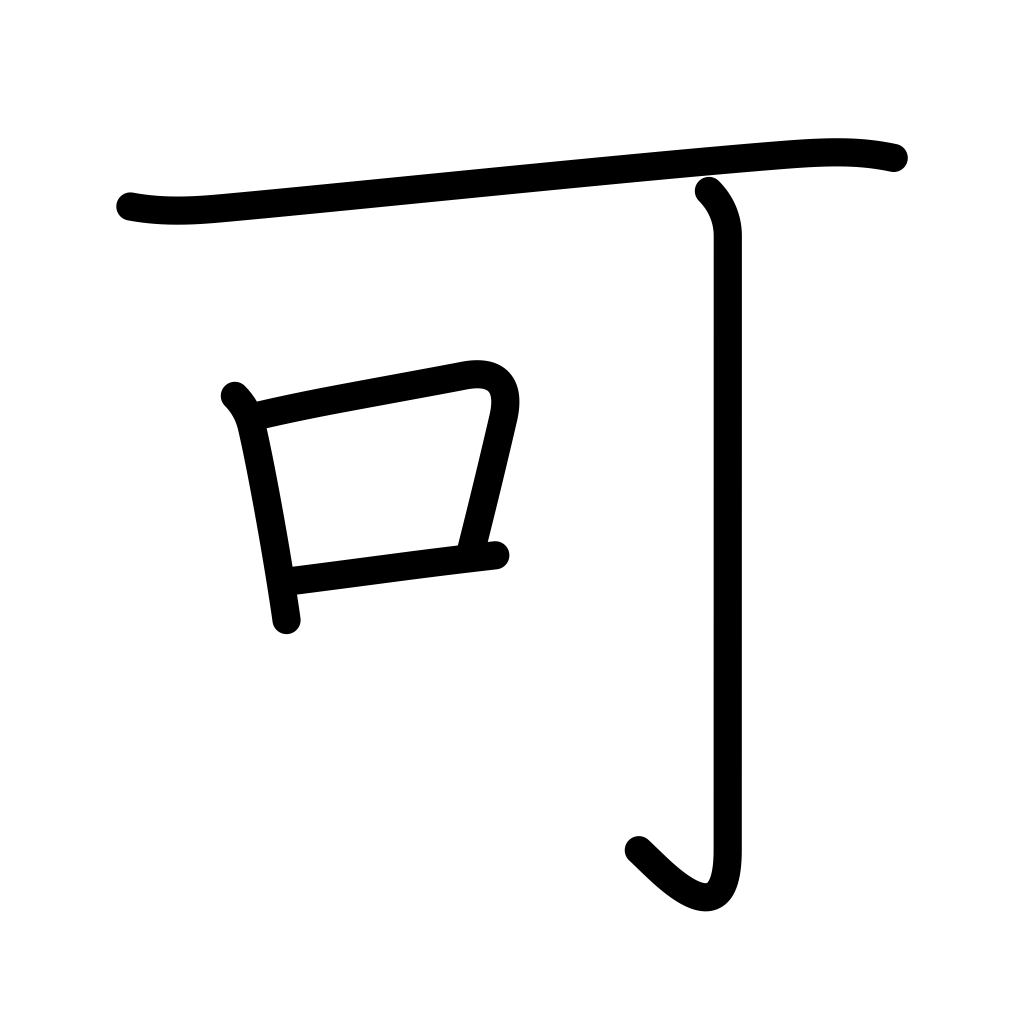
Meaning: can, passable, approval